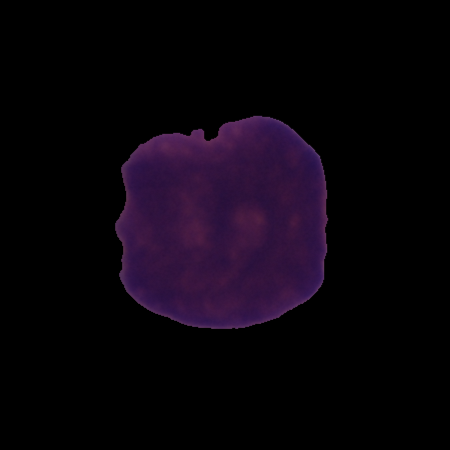
Label: cancer